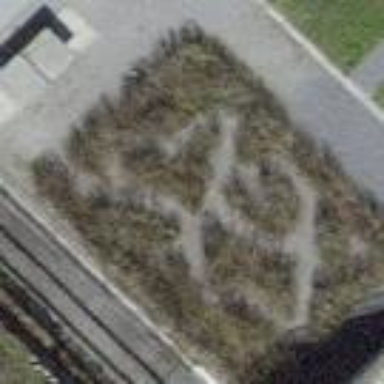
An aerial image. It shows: Maze attraction.